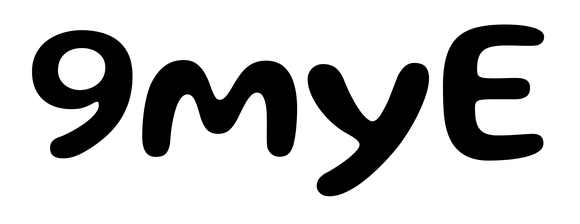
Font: Gluten_Medium